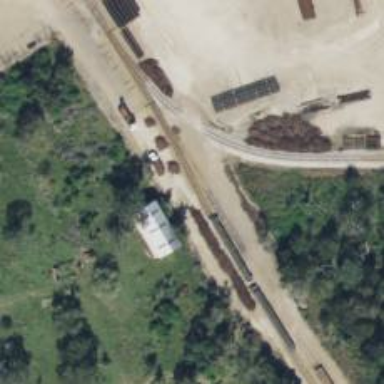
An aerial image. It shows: Rail spur service.